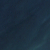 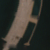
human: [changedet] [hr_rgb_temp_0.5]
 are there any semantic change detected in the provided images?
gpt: A vertical quay has been created in the sea.